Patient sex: M
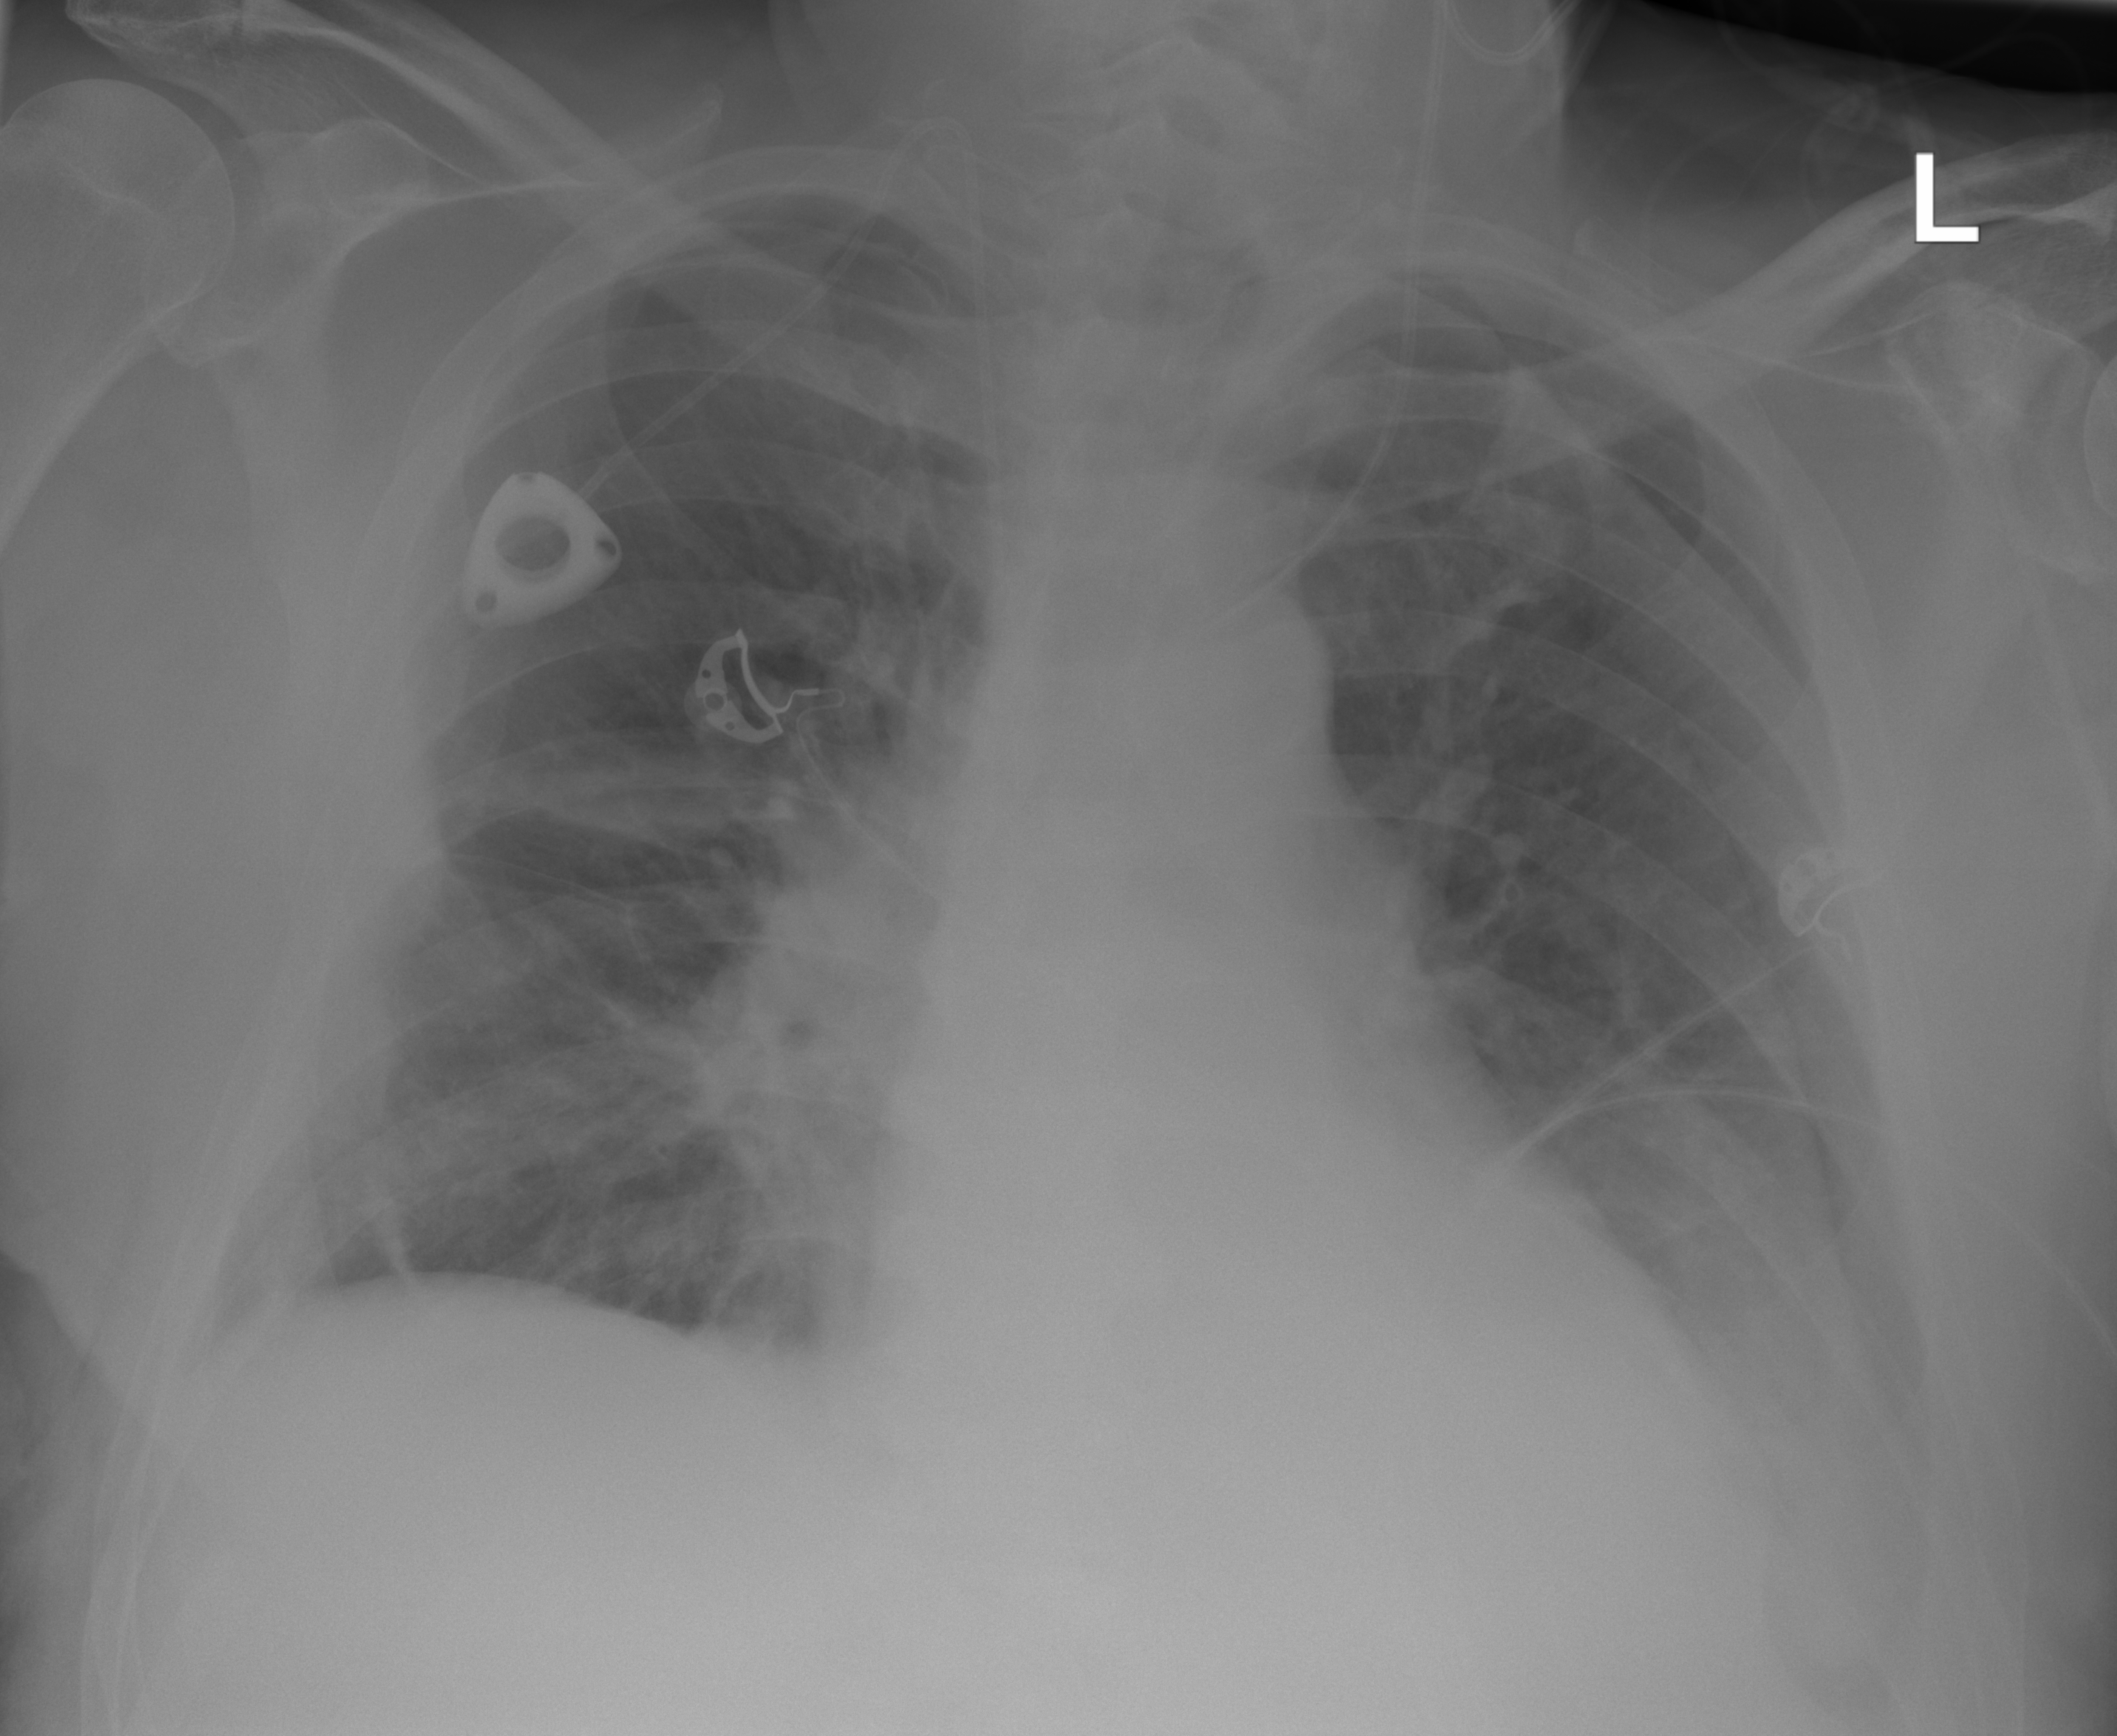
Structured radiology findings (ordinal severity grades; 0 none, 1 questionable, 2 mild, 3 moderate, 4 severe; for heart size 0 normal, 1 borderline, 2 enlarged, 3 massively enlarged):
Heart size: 1
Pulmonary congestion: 2
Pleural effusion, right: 1
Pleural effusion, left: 2
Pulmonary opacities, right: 2
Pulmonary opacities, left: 0
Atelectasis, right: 3
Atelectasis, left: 2